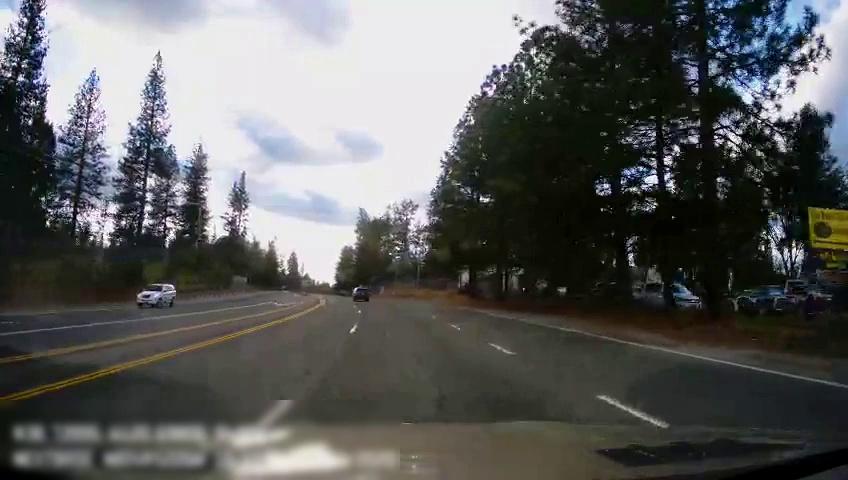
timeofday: Day
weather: Cloudy
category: Drivable Space
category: Vehicles | SUV
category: Vehicles | SUV
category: Lanes | Alternate Lane
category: Lanes | Opposite Lane
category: Lanes | Alternate Lane
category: Lanes | Opposite Lane
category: Lanes | Current Lane
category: Lanes | Current Lane
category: Lanes | Alternate Lane
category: Traffic | Signs